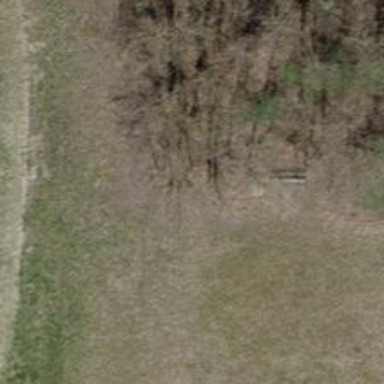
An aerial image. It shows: Bench.